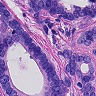
Metastatic tissue present: yes